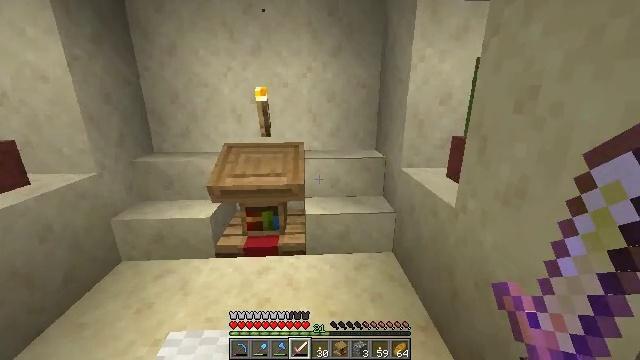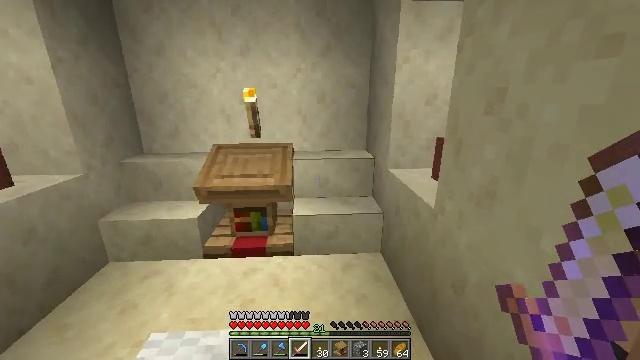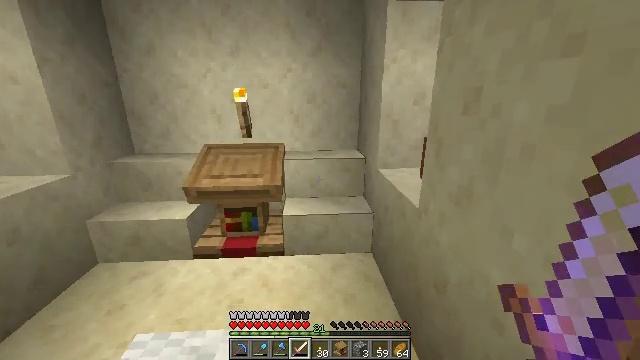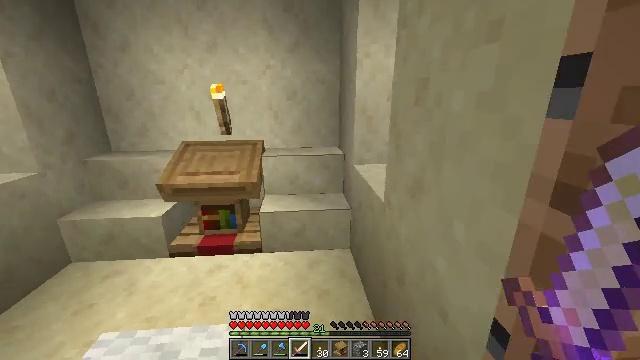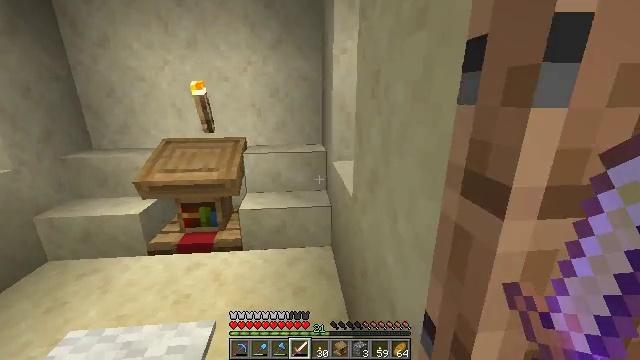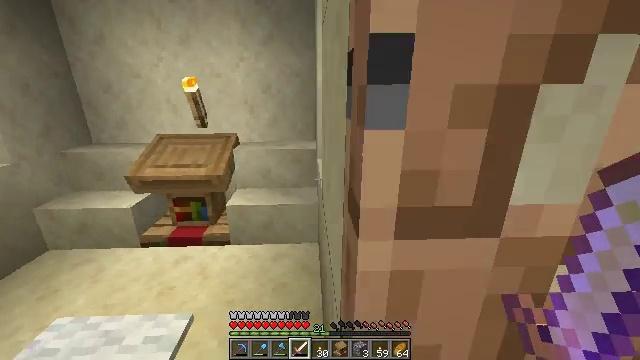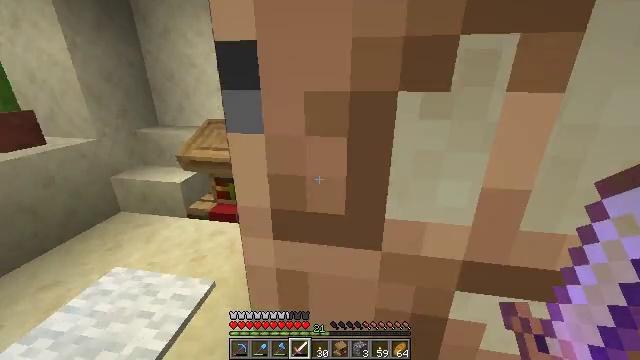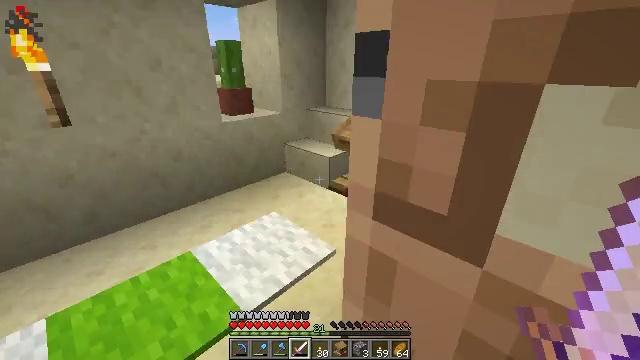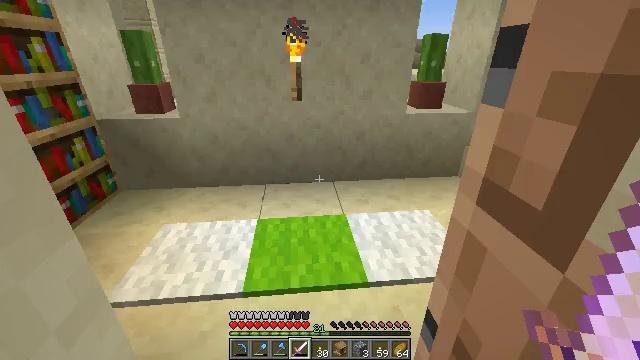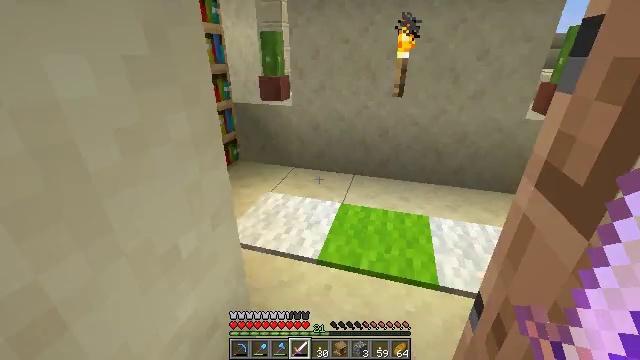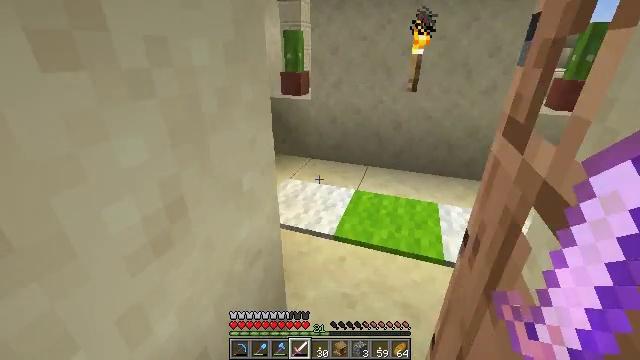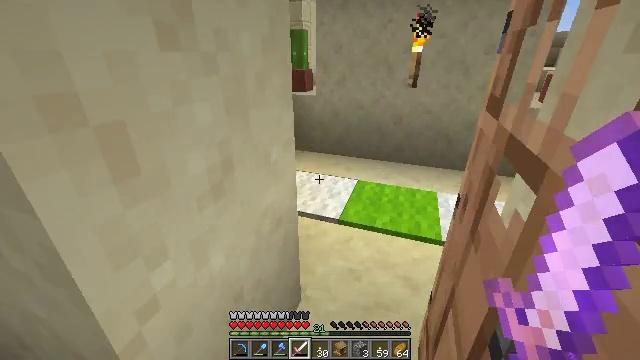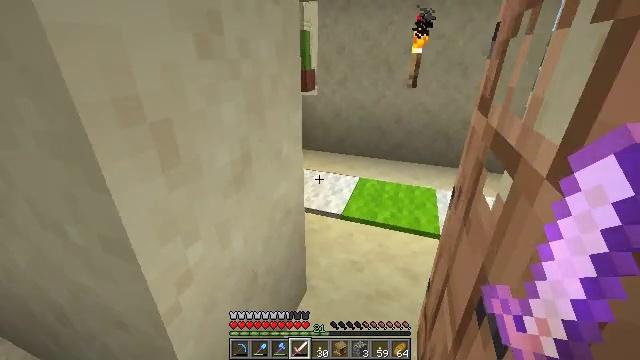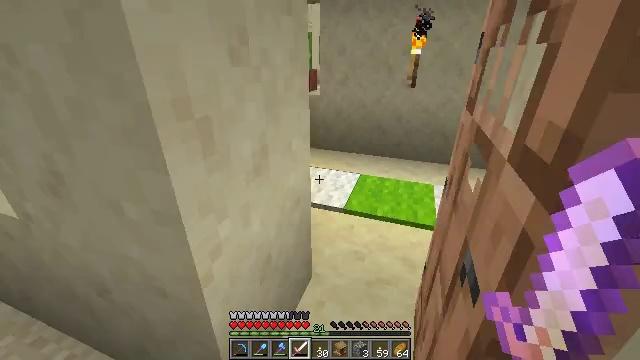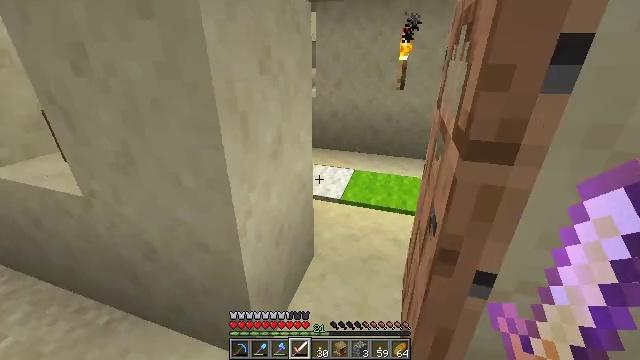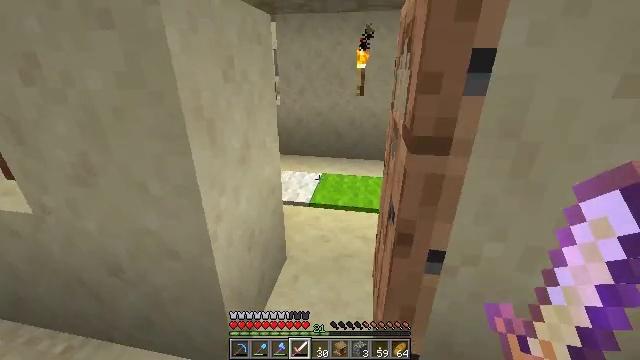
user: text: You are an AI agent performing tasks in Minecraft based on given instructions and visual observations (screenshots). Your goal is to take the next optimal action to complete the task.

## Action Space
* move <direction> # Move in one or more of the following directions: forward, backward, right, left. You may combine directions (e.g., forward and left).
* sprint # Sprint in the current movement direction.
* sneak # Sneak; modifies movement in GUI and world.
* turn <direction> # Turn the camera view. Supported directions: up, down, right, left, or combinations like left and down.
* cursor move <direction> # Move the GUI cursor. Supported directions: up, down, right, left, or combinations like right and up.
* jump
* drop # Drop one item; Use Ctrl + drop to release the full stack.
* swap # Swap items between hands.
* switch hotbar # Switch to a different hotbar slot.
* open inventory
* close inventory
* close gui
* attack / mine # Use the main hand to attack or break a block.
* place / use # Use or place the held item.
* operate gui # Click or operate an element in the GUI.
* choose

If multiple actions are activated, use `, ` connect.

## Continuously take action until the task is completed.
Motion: motion action
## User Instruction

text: Mine the acacia fence.
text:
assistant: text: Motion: move right
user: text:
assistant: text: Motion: move right
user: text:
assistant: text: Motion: move right, turn right
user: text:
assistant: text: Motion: move right
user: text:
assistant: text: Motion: move right, turn left and down
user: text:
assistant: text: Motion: move right, turn left and down
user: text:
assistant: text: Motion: move back and move right, turn left and down
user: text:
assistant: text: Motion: move back and move right, turn left and down
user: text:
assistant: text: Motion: move back, turn left
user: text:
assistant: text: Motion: move back, turn left
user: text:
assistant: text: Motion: move back
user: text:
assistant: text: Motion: move back
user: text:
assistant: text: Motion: move back
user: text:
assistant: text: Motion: move back, turn right
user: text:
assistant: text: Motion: move back and move right, turn right and up
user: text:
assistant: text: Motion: move back and move right, turn right and up
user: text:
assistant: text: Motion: move back and move right, turn right and up
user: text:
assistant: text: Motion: move right, turn right and up
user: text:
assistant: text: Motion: move right, turn right and up
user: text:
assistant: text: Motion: move right, turn right and up
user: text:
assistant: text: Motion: move forward and move right, turn right and up
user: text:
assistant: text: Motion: move forward and move right, turn right
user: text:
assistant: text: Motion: move forward and move right, turn right
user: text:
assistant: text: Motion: move forward, turn right
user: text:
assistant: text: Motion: move forward, turn right
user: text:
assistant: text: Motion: move forward
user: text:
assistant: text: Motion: move forward, turn right
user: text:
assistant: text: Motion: move forward, turn right
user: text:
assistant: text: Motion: move forward, turn right
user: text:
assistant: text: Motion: move forward